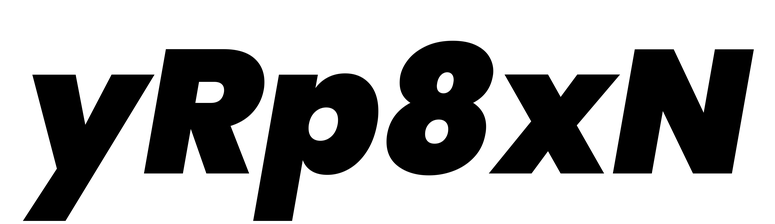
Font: Poppins-BlackItalic